Question: This is how i configured the divs in HTML
'''
<div id="wrapper"><div id="content"><div id="details-middle" class="box">
..........content.........
</div></div></div>
'''
And this the css for the div's
'''
#wrapper {
border-radius: 12px;
font-size:13px;
line-height:140%;
width:1008px;
margin:0 auto;
margin-top: 15px;
margin-bottom:15px;
}
#content {
margin-left:20px;
width:1008px;
}
#details-middle
{
float:left;
width:700px;
}
.box {border: 1px solid #CCC;
border-radius:12px;
margin-bottom:7px;
padding:10px 12px;
background-color: #FFF;
}
'''
Everything is showing out of the div's ..

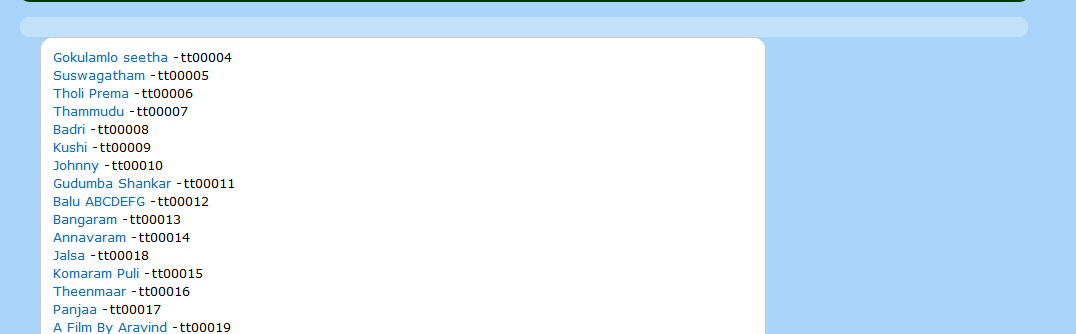
Answer: You are floating 'details-middle', which means non floated elements make room for it, unless they themselves are floated, or you <URL>.
My preferred solution is to give the parent 'overflow: hidden;' which will force the parent to make room for its floated children:
'''
#content
{
margin-left:20px;
width:1008px;
overflow: hidden; /* change here */
}
'''